Question: I want to show some information at textBox exactly at cursor's place.Not like in the intellisense at C# :it appears where "." inserted.Please help.At picture you see it appears according to dot(".") but i want to it appear according to that which i mentioned at picture(sorry my english is bad,and i couldnt find what that means .)

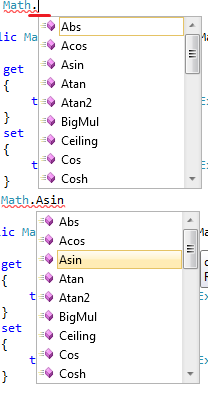
Answer: What you can do is, whenever the user presses a key inside the textbox, handle the OnKeyDown event, compute the current cursor position and repaint the popup control. This popup control can be defined by you as a custom control.
Edit: as jberger pointed out, you can also implement the handler for OnSelectionChanged, to handle any cursor change.